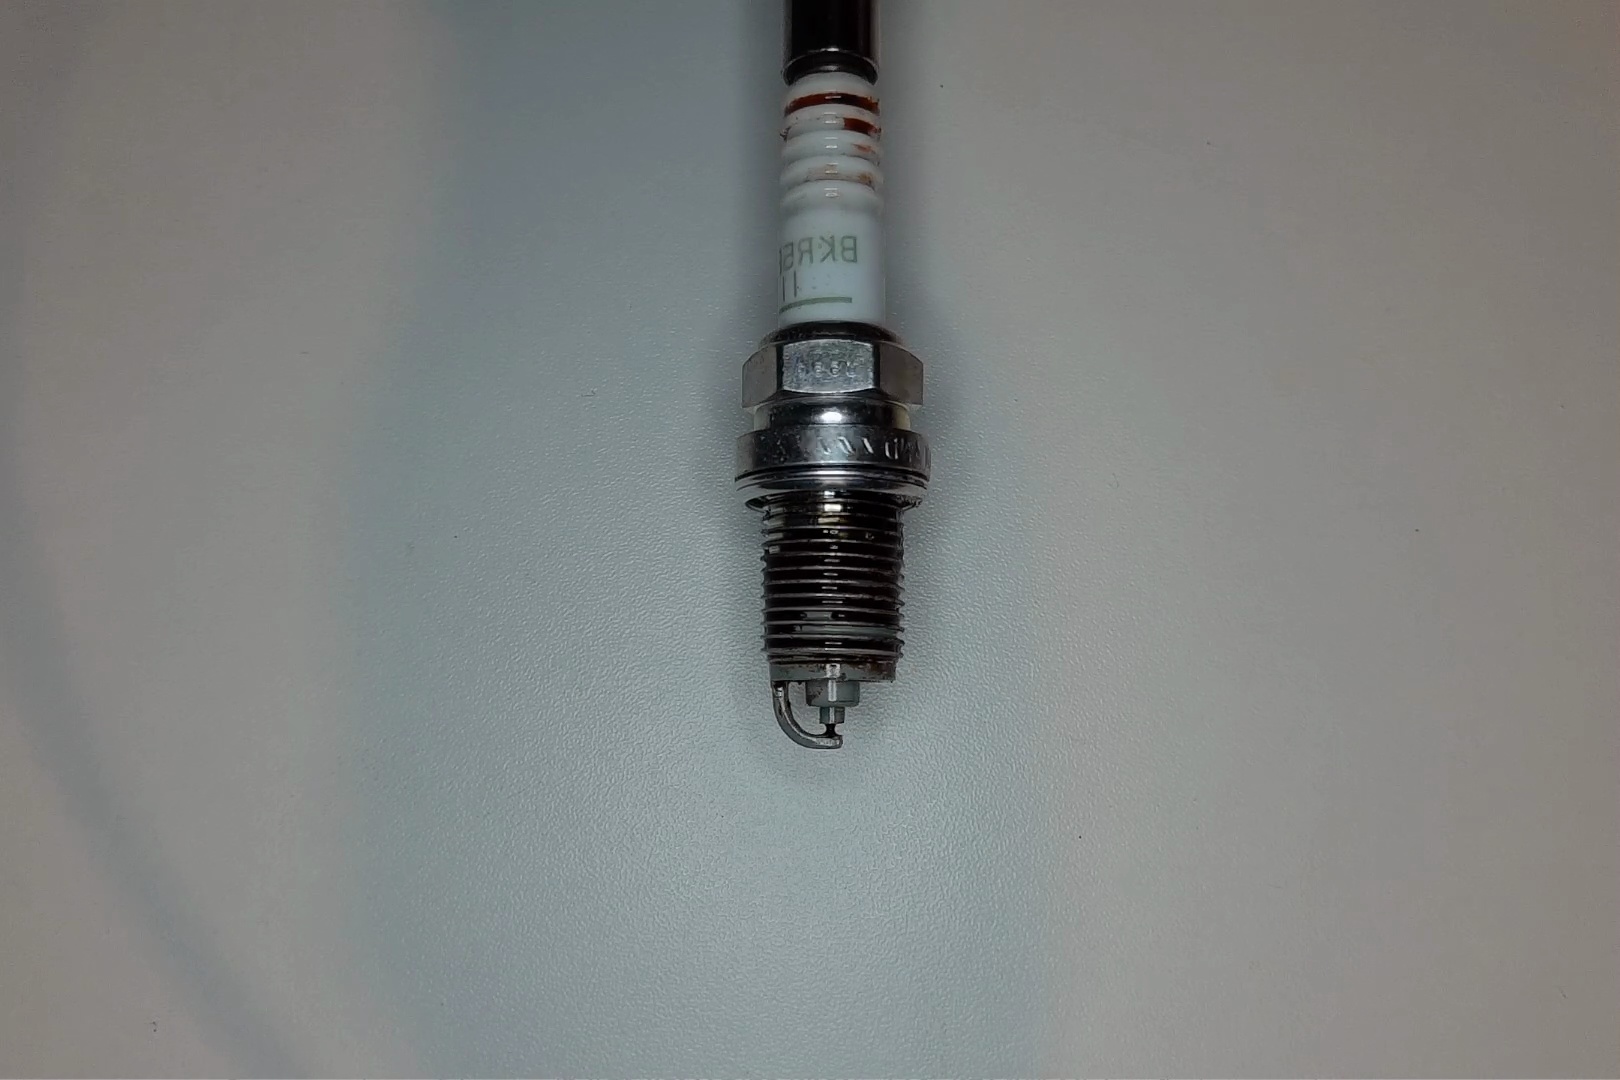
Label: anomaly